Lunar surface albedo tile
Center latitude: -35.303
Center longitude: 29.355
Resolution (meters per pixel, mean): 130.66
Tile area (km^2): 16980.68
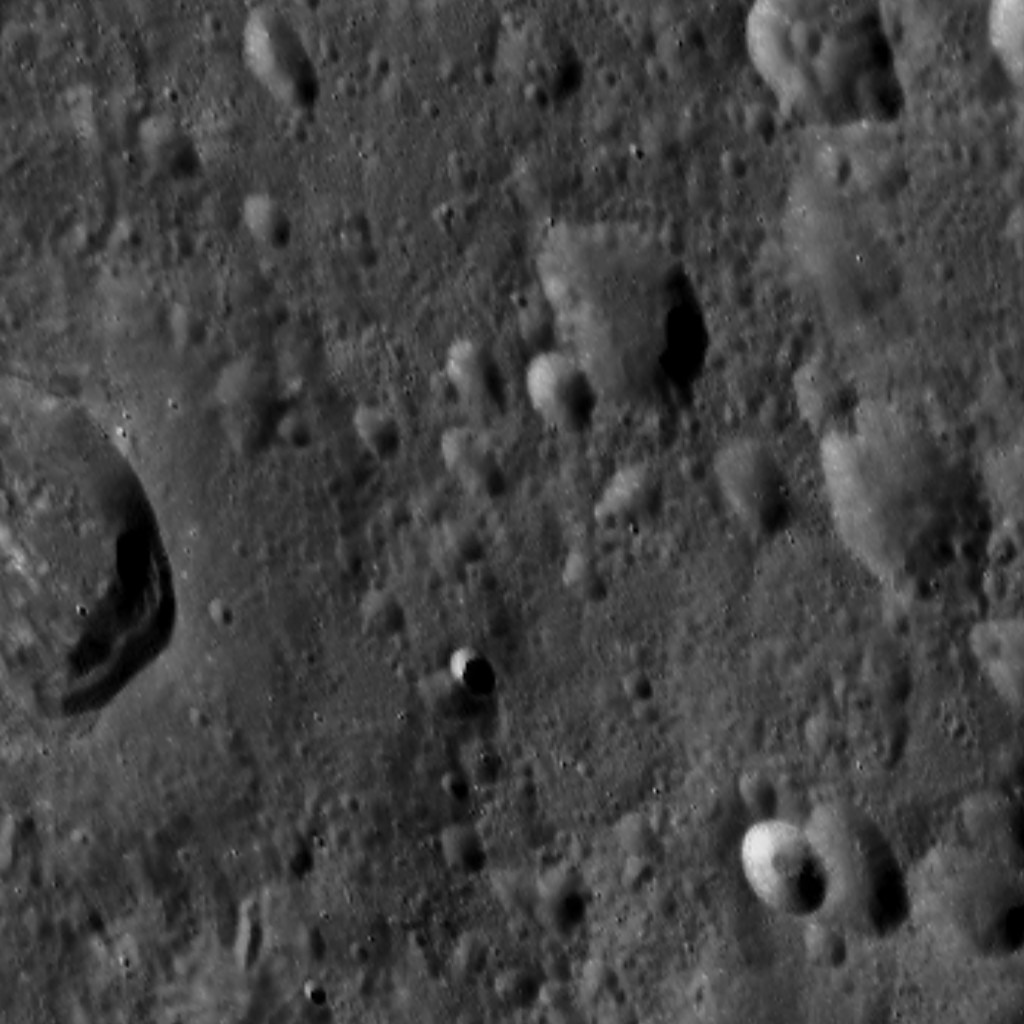